Question: This is my first attempt at using the jquery library so I am not sure how to initialize the tablesort plugin. I am attempting this without an external .js file so that I know that the link between my html and javascript is not the issue. I have also included a seperate js function so that I know that the jquery library is being loaded. When I click the link I receive the Hello World! alert. I have read and watched about 5 tutorials which explain very well, and without variation, how to do this and each time I get no response when trying to sort my table. Again, for simplicity I have placed my html file, my jquery library and the tablesorter files in the same folder. (see image below)
Here is my code:
'''
<html>
<head>
<script type="text/javascript" src="jquery-1.8.2.min.js" </script>
<script type="text/javascript" src="jquery.tablesorter.min.js"></script>
<script type="text/javascript">
$(document).ready(function() {
$("a").click(function() {
alert("Hello world!");
});
});
$(document).ready(function(){
$("#large").tablesorter();
});
</script>
</head>
<body>
<a href="http://localhost/fortesting.html">Link</a>
<table id="large" cellspacing="0">
<thead>
<tr>
<th>Email</th>
<th>Id</th>
<th>Phone</th>
<th>Total</th>
<th>Ip</th>
<th>Url</th>
<th>Time</th>
<th>ISO Date</th>
<th>UK Date</th>
</tr>
</thead>
<tbody>
<tr>
<td>devo@flexomat.com</td>
<td>66672</td>
<td><PHONE></td>
<td>$2482.79</td>
<td>172.78.200.124</td>
<td>http://gmail.com</td>
<td>15:10</td>
<td>1988/12/14</td>
<td>14/12/1988</td>
</tr>
<tr>
<td>henry@mountdev.net</td>
<td>35889</td>
<td><PHONE></td>
<td>$2776.09</td>
<td>119.232.182.142</td>
<td>http://www.gmail.com</td>
<td>3:54</td>
<td>1974/1/19</td>
<td>19/1/1974</td>
</tr>
<tr>
<td>christian@reno.gov</td>
<td>60021</td>
<td><PHONE></td>
<td>$2743.41</td>
<td>167.209.64.181</td>
<td>http://www.dotnet.ca</td>
<td>10:58</td>
<td>2000/3/25</td>
<td>25/3/2000</td>
</tr>
</tbody>
</table>
</body>
</html>
'''
Is anyone able to see where my error may be? As far as I can tell it is something to do with the jquery.tablesorter.min.js file linking to my jquery library but as I mentioned before I have followed multiple tutorials with no change in the outcome. I have attempted this in both IE9 and Firefox. Thanks for taking a look.

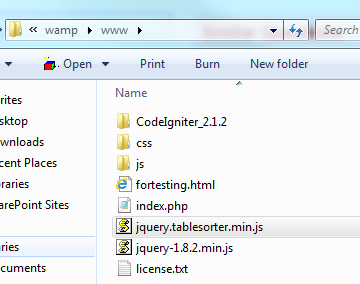
Answer: You were missing a '>' in your code here:
'''
<script type="text/javascript" src="jquery-1.8.2.min.js" </script>
<script type="text/javascript" src="jquery.tablesorter.min.js"></script>
'''
The reason it still works is because it ignores '</script' and then the entire next line up until '</script>', so essentially it was turned into:
'''
<script type="text/javascript" src="jquery-1.8.2.min.js"></script>
'''
meaning the tablesorter.js wasn't being loaded.
You should have still been getting a 'tablesorter is undefined' error though.